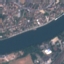
Label: River